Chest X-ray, PA view. Patient: 75 years old, sex M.
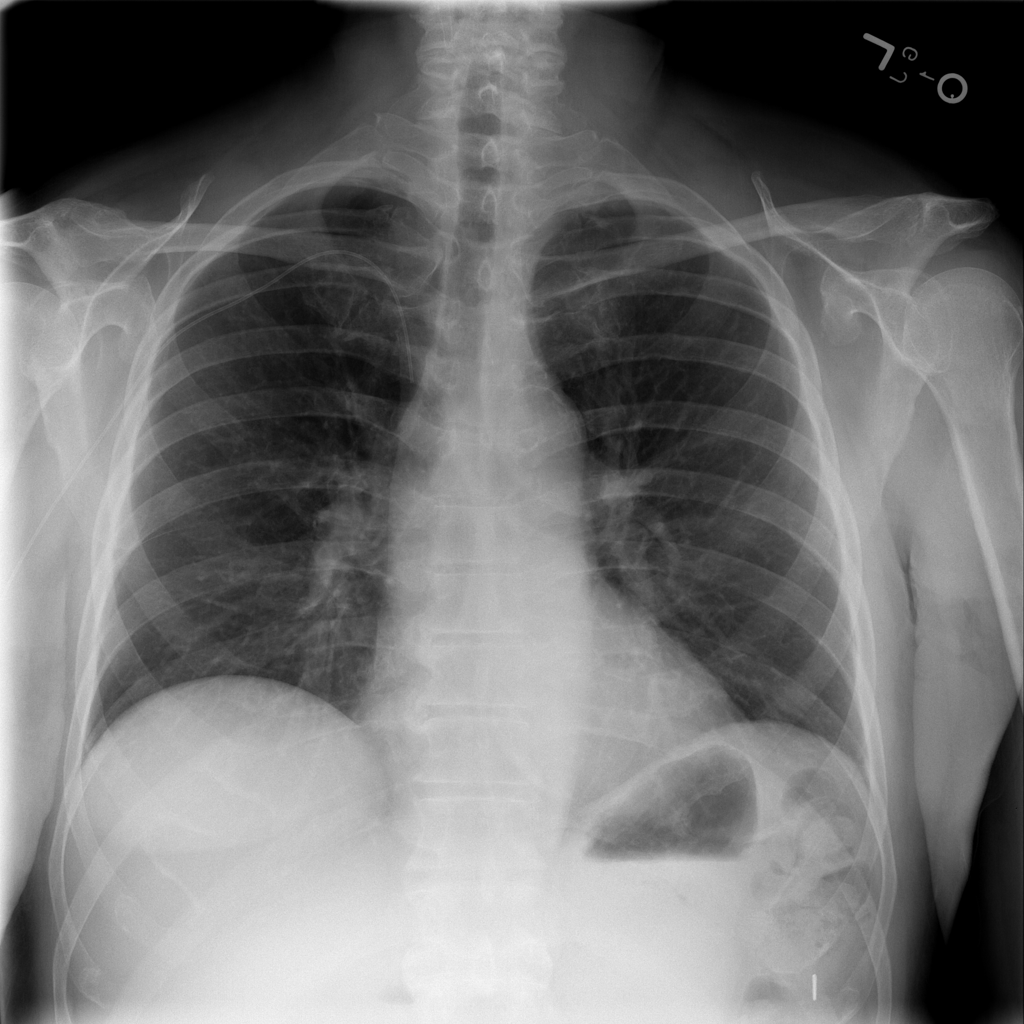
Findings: No Finding